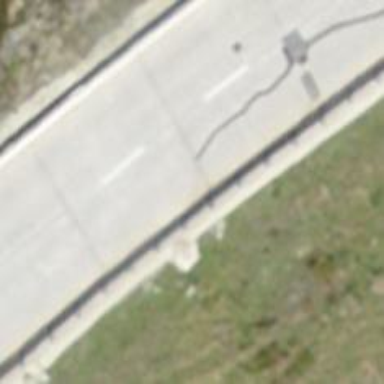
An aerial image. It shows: Asphalt road classified as primary highway.